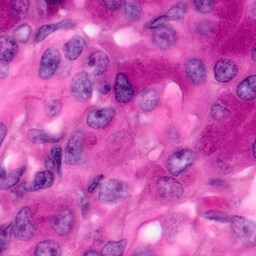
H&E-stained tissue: Pancreatic